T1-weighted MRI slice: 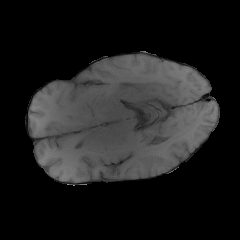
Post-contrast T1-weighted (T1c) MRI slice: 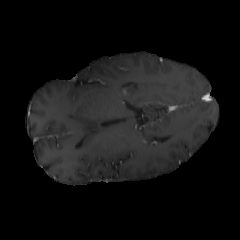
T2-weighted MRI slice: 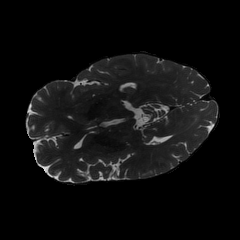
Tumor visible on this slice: no